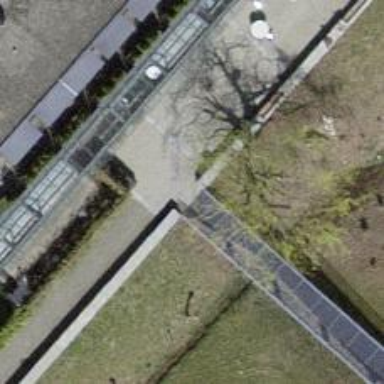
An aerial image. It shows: Footway made of paving stones.